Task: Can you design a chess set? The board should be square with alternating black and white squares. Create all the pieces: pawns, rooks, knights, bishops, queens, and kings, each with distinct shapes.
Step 2809:
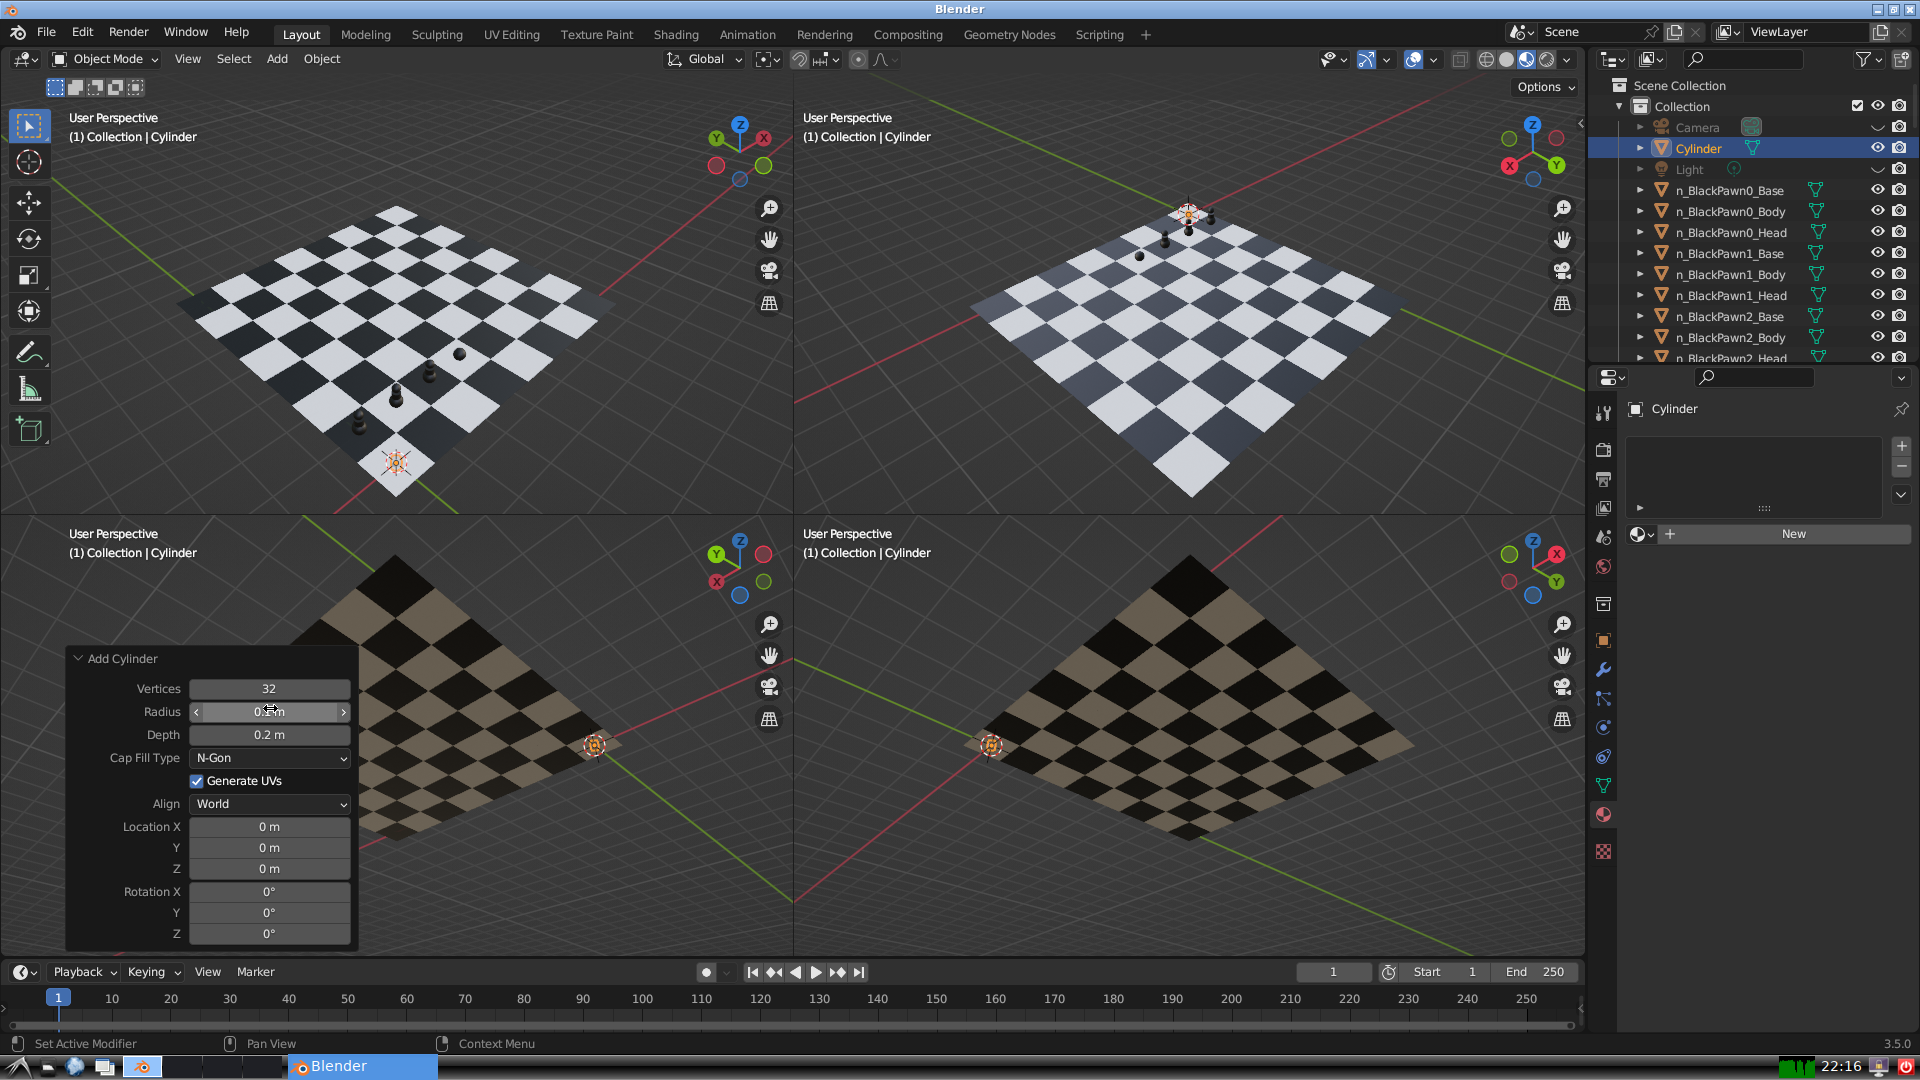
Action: click: no